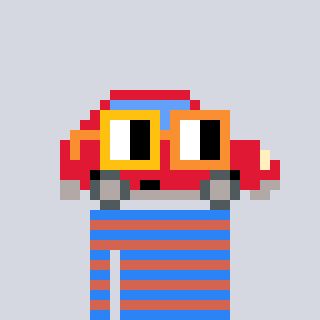
a pixel art character with square yellow and orange glasses, a car-shaped head and a peachy-colored body on a cool background